Current action and preconditions to check: trajectory_clear

Your task: For each precondition in the list above, predict whether it will hold at this action.

Consider the current scene as observed from the mobile robot's camera, and analyze the predicted future states of all dynamic agents (e.g., people, animals, vehicles, or any moving entities) within the NEXT SECOND.

IMPORTANT: Only answer "very likely" if you are absolutely certain—based on strong, clear evidence—that a dynamic agent will violate the precondition in the predicted future state. Do NOT answer "very likely" for unlikely, ambiguous, or low-probability risks.

Ask yourself for each precondition: Is there a high probability, with clear and convincing evidence, that the predicted future states of any dynamic agent will interfere with the predicted future state of the currently executing action within the NEXT SECOND, causing that precondition to fail?

Assess the risk level based on these predictions. Use "likely" or "very likely" if motions create a clear risk of interference.

Use "neutral" or "improbable" if agents are nearby but their predicted paths are clearly diverging or non-conflicting.

Failure Risk Categories: "very improbable", "improbable", "neutral", "likely", "very likely"

Answer Format: Output ONLY the probability_of_failure value from these categories: "very improbable", "improbable", "neutral", "likely", "very likely"

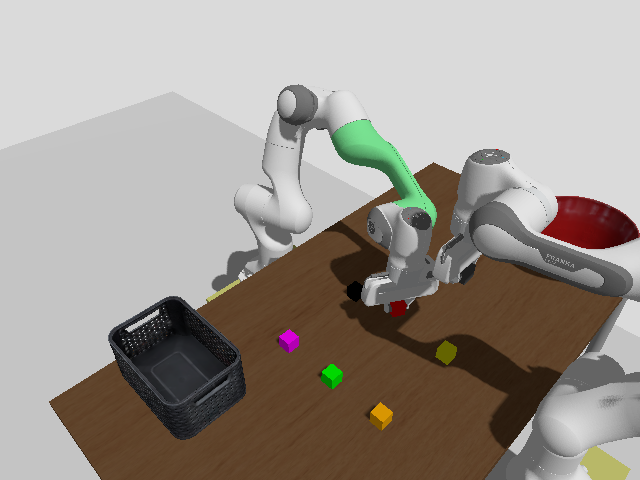

Answer: improbable